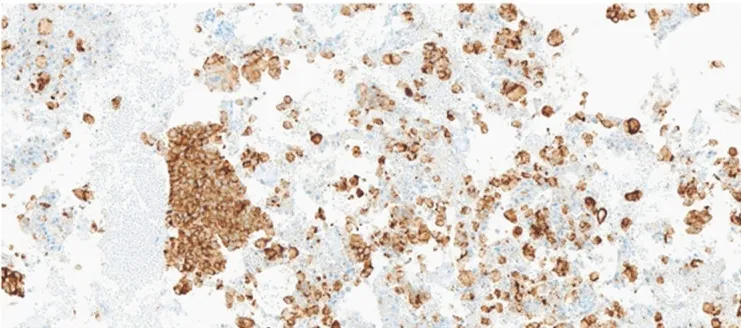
Pathological examination of the tissue specimen from endobronchial ultrasound-guided transbronchial needle aspiration and video-assisted thoracoscopic right lower lobectomy with mediastinal lymph node dissection. (C) Representative image showing strong granular cytoplasmic expression of anaplastic lymphoma kinase (D5F3, Ventana CDx) (H&E, 200x).
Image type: pathology (h&e)